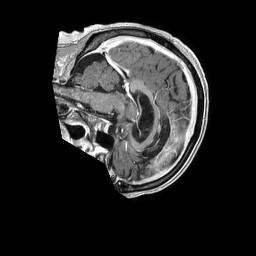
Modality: T1w
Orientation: sagittal
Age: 69
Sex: male
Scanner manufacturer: philips
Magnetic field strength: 1.5 T
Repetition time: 0.007786 s
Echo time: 0.003572 s